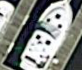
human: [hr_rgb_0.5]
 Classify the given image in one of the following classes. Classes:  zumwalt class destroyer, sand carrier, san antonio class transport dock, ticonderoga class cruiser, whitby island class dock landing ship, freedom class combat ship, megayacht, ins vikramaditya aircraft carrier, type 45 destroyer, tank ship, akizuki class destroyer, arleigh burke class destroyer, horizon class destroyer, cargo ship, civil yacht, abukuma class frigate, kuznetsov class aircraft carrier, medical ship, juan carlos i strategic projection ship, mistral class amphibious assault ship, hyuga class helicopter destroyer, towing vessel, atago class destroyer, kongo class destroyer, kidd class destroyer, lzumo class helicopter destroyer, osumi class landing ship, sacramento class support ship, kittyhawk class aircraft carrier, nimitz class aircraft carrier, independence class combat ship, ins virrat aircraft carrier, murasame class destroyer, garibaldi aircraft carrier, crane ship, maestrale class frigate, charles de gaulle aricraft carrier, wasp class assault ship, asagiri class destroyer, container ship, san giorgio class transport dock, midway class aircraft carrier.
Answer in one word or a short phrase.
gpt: Civil yacht